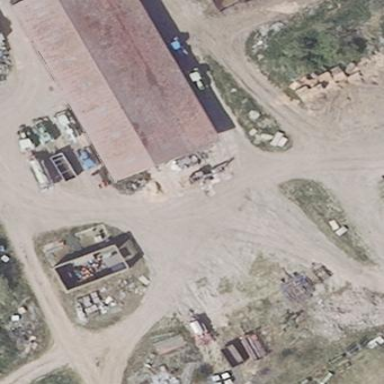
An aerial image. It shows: Building with gabled roof oriented along its structure.